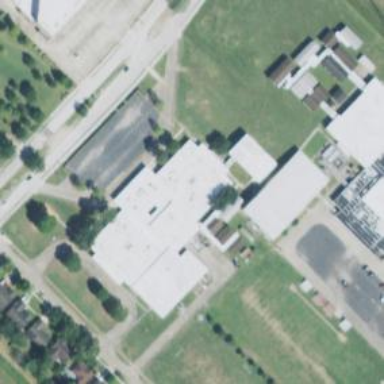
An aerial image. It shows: School building.